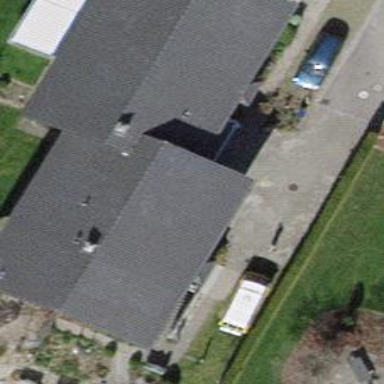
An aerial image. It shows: Semi-detached house with gabled roof.